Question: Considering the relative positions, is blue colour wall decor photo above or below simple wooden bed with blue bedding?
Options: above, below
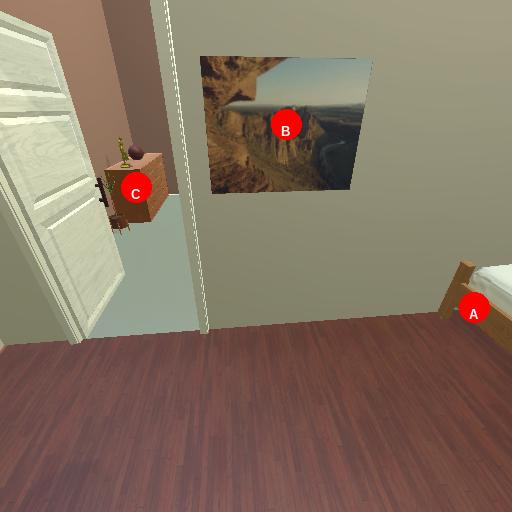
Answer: above